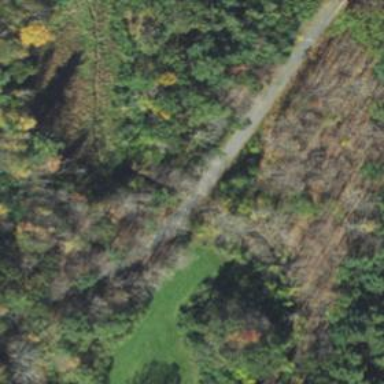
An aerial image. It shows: Culvert tunnel.